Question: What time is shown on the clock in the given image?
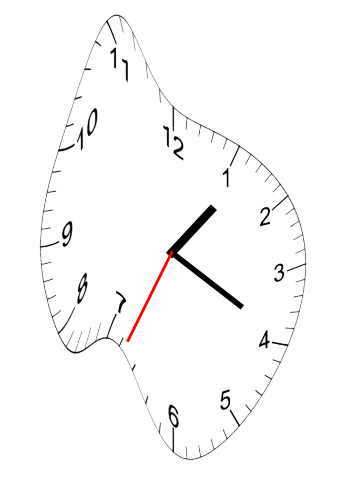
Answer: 01:19:34